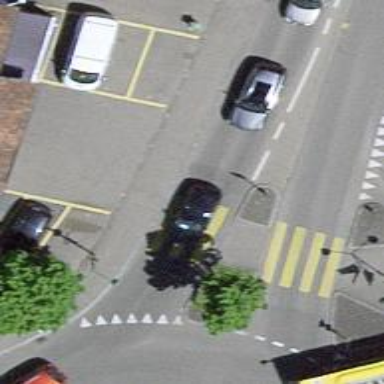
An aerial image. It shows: Zebra crossing on the road.